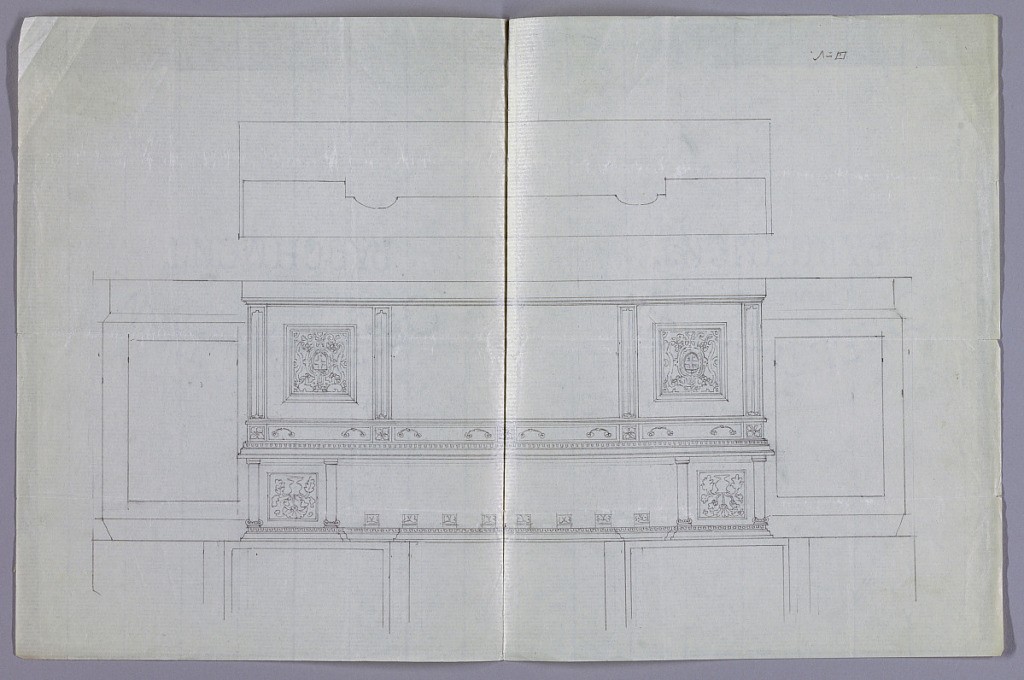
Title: Design for Renaissance-Style Sideboard in Plan and Elevation
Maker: A.N. Davenport Co.
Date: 1900–05
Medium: Graphite on thin cream paper
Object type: Drawing
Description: Elevation view (with wall paneling suggested in background): massive carved Renaissance-style sideboard on low rectangular platform; top with molded cornices, surmounted by upper shelf supported by backsplash and 4 columns at center; backsplash decorated with 8 carved plaques along top edge and a vase with flowers on either end; front has center niche flanked by square doors decorated with carved panels showing coats-of-arms surrounded by strapwork cartouches; Four conforming drawers along top edge of front have carved floral plaques at interstices.
Plan view: rectangular sideboard with overlaid molding on top and irregularly shaped upper shelf.